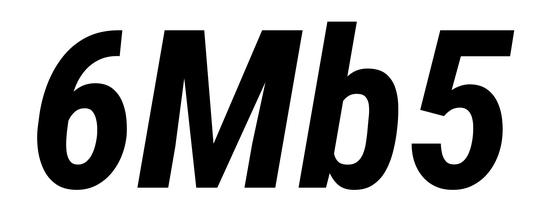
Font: Roboto-Italic_Condensed_Bold_Italic